Question: we have a HP BAC probe attached on one of our WebLogic servers and we have noticed that the server is often always taking a sudden and deep "dip" in the number of service threads available.

Does anyone has any encounter or anything to share how i may track this? Currently my thread dump capturing process is unable to capture this because often it is too late. Or is there any continuous thread dump capturing process i may consider?
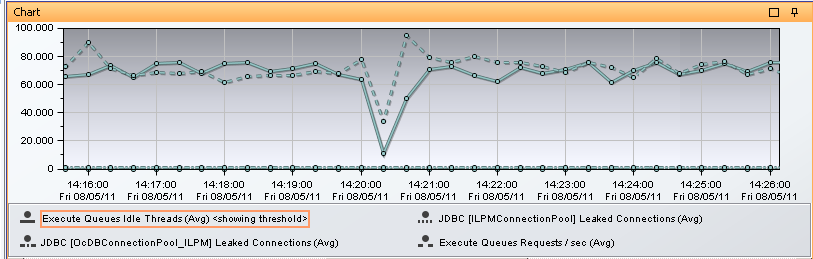
Answer: You can <URL>
which will be picked up by <URL>
This creates a diagnostic snapshot which you can analyze later.
See how to create notification for watches
<URL>
and specifically in admin console
<URL>
> Select a watch type from the Watch Type list: *Select Collected Metrics to set a watch based on metrics collected
from MBean attributes. *Select Server Log to set a watch based on data
written to server logs. *Select Event Data to set a watch based on
data generated from a specified instrumentation event.